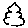
Label: cloud